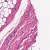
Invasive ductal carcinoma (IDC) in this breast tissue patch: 0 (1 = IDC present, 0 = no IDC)